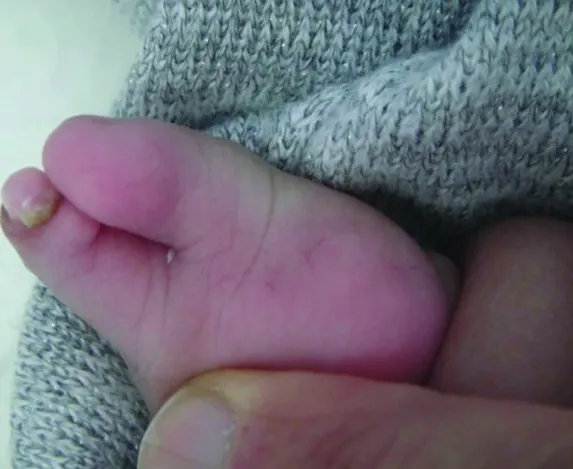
The ventral aspect of the left hand. The radial digit has dorsal dimelia; manifesting as a well-developed palmar nail and nail fold.
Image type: medical_photograph (skin_photograph)